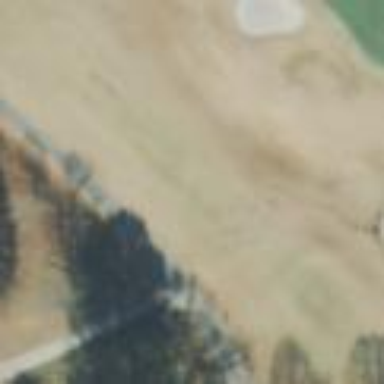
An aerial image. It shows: Golf tee.